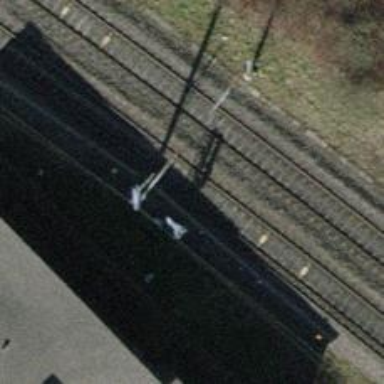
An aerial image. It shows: Railway signal.